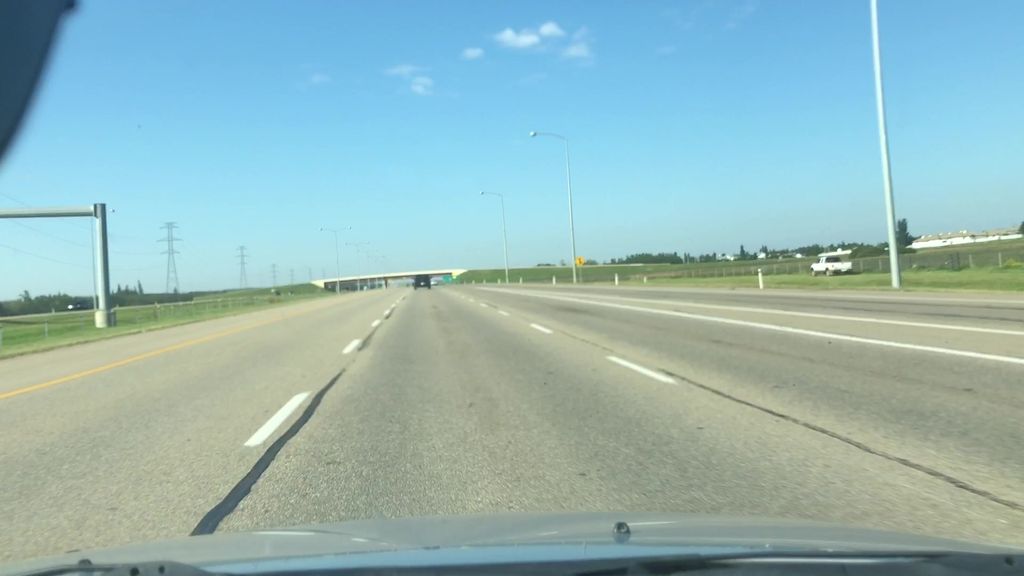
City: edmonton